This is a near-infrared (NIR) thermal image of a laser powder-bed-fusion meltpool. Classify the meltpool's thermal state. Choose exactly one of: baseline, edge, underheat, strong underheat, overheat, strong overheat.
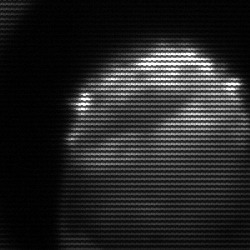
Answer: edge